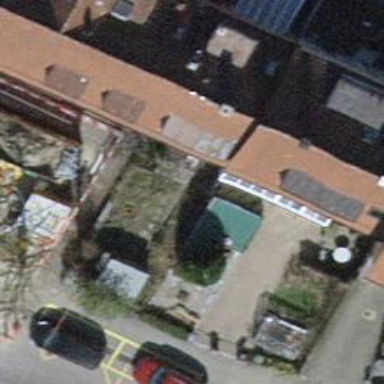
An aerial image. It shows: Building with tile roof.